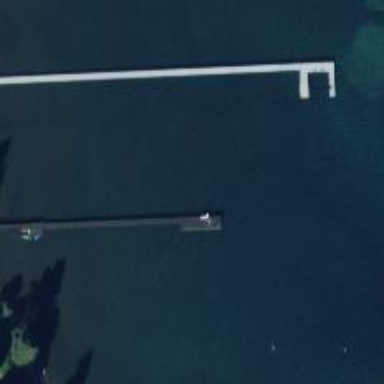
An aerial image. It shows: Man-made pier.